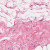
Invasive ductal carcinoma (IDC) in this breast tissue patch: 0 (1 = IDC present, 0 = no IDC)